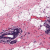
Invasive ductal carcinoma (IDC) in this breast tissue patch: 0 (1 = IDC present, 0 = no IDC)